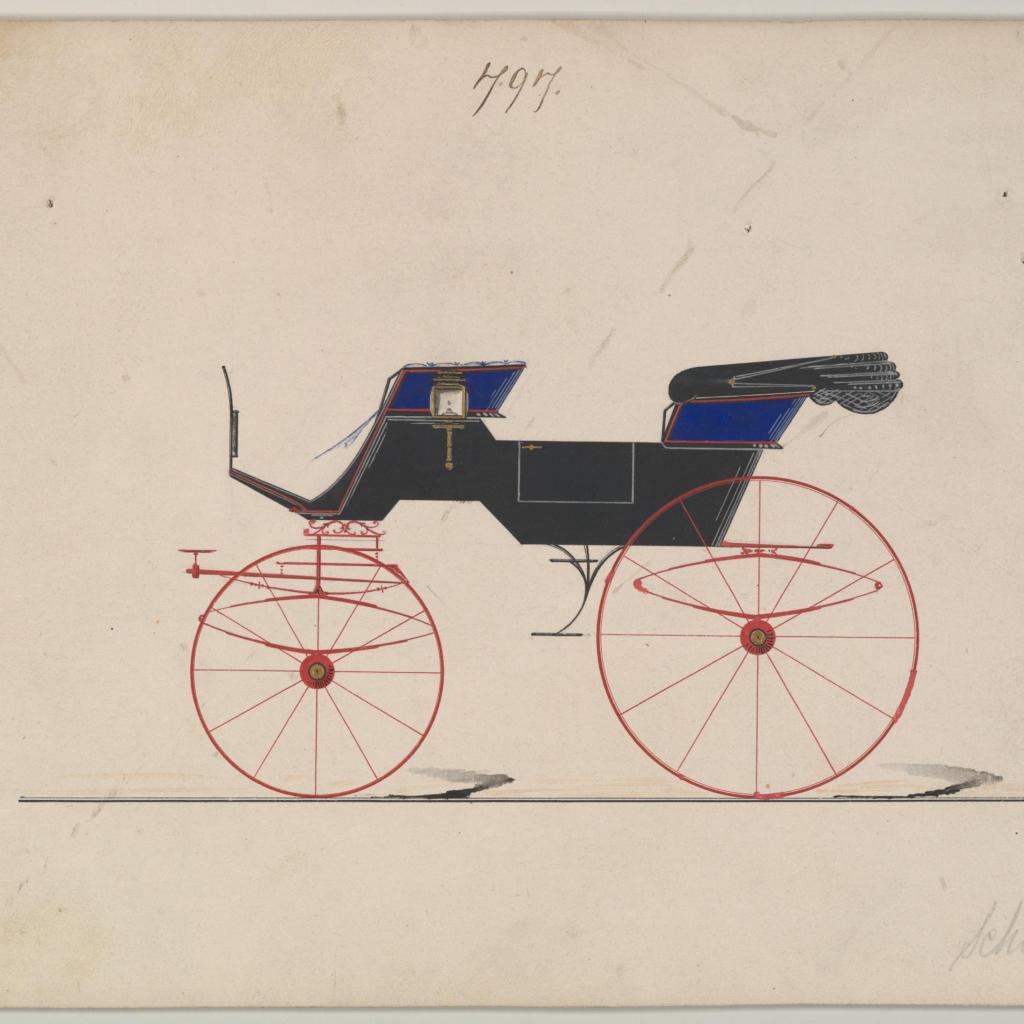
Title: Design for Phaeton, no. 797
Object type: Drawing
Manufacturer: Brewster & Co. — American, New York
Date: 1850–74
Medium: graphite, pen and black ink, watercolor and gouache
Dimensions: sheet: 6 1/4 x 8 3/4 in. (15.9 x 22.2 cm)
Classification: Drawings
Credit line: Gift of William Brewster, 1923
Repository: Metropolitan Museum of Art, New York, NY